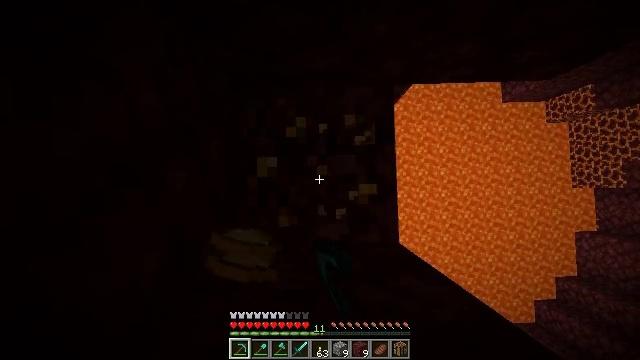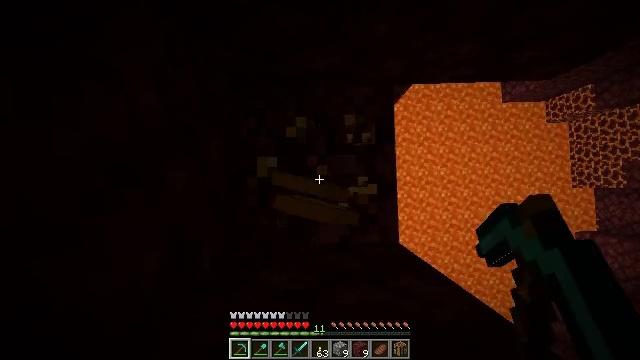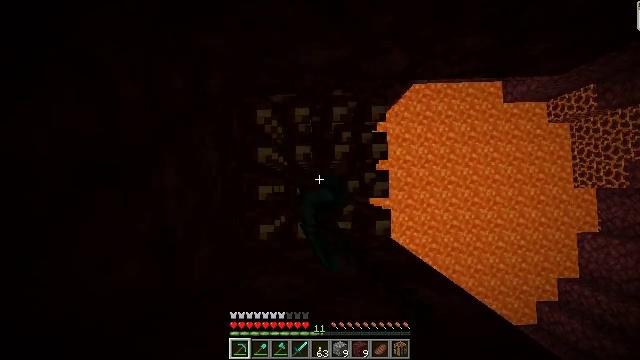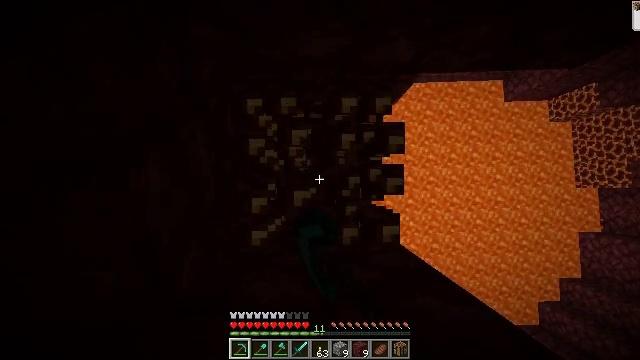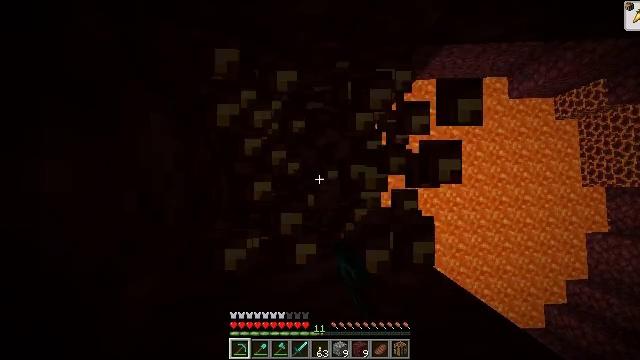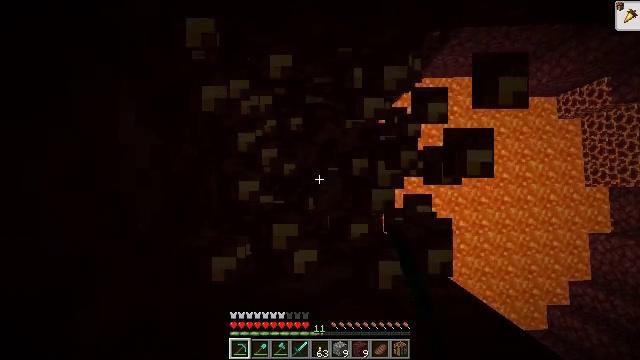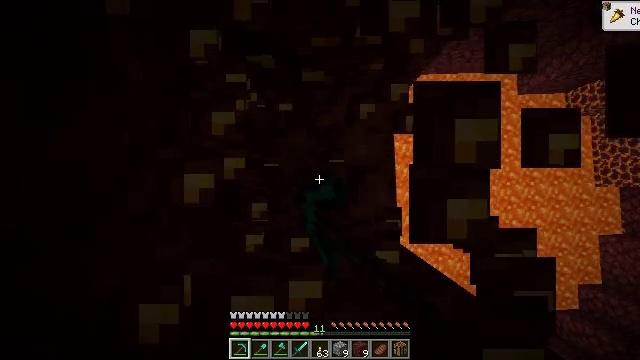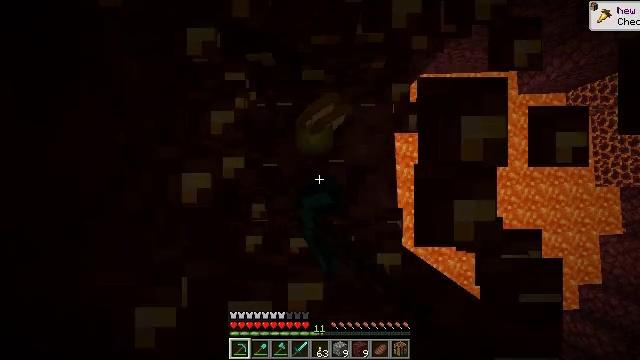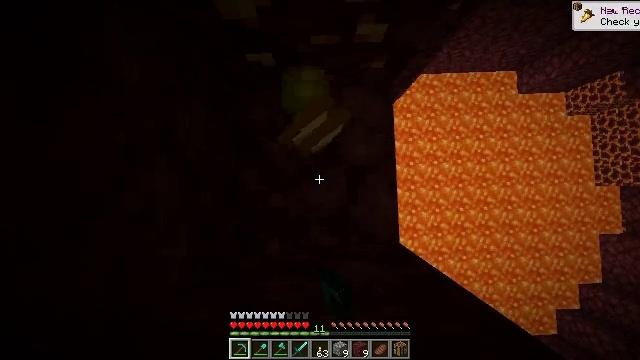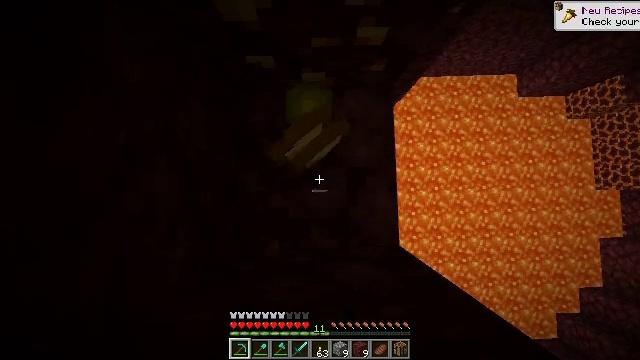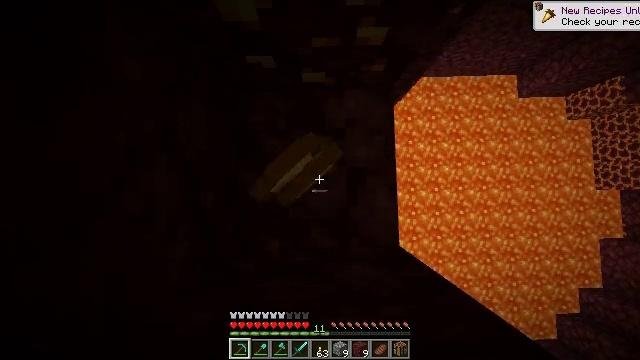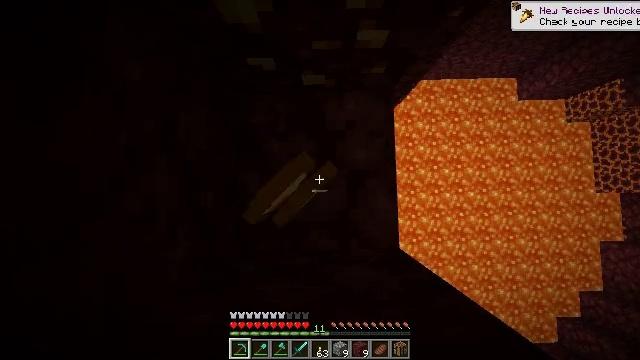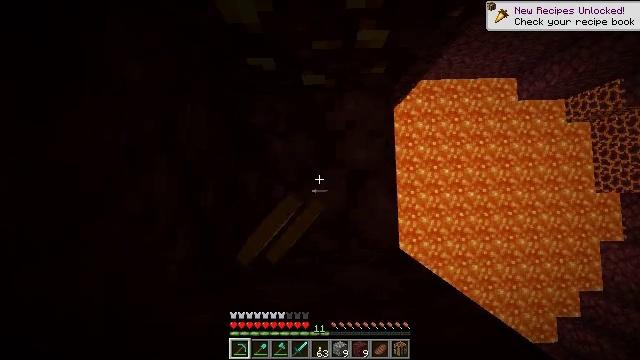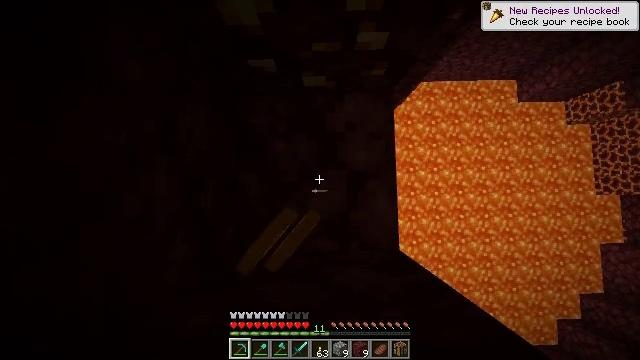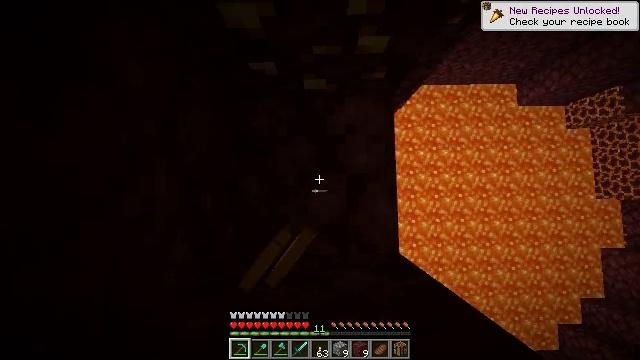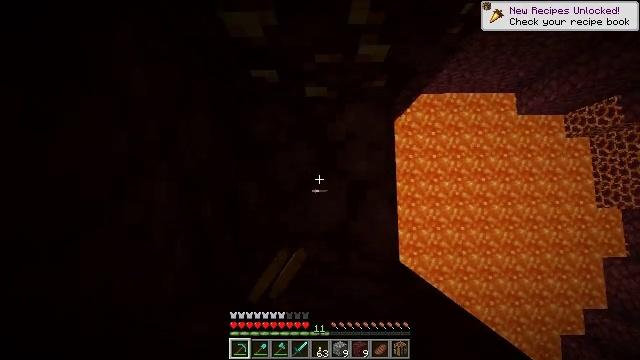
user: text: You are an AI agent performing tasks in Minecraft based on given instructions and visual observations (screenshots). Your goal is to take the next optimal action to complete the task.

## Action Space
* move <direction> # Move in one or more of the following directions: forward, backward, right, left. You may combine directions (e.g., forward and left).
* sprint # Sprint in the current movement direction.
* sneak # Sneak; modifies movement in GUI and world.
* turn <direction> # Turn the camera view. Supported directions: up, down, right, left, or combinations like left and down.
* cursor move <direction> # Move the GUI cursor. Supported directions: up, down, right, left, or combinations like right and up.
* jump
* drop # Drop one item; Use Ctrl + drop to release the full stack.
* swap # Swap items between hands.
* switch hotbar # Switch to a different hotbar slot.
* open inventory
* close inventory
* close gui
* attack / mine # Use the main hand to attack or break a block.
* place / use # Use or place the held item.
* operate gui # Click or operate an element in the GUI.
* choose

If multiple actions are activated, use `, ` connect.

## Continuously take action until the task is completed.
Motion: motion action
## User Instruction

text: Find and mine nether gold ore.
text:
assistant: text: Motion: attack / mine
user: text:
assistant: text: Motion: attack / mine
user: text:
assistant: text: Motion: attack / mine
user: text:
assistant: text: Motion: attack / mine
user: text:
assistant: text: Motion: attack / mine
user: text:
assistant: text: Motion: attack / mine
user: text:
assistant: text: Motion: attack / mine
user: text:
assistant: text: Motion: attack / mine
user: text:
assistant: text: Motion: no_op
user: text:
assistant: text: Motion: no_op
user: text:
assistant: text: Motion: no_op
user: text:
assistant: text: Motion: no_op
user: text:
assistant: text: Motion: no_op
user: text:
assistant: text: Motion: no_op
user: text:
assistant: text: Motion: turn up
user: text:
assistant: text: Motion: turn up
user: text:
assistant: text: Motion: turn up
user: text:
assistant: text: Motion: turn up
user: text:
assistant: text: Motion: turn up
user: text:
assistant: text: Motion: turn up
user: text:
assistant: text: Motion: turn up
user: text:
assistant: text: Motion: no_op
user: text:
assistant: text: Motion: no_op
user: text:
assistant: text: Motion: no_op
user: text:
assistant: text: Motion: no_op
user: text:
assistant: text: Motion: no_op
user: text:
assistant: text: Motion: no_op
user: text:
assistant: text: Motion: no_op
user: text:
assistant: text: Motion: open inventory
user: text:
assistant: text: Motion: open inventory